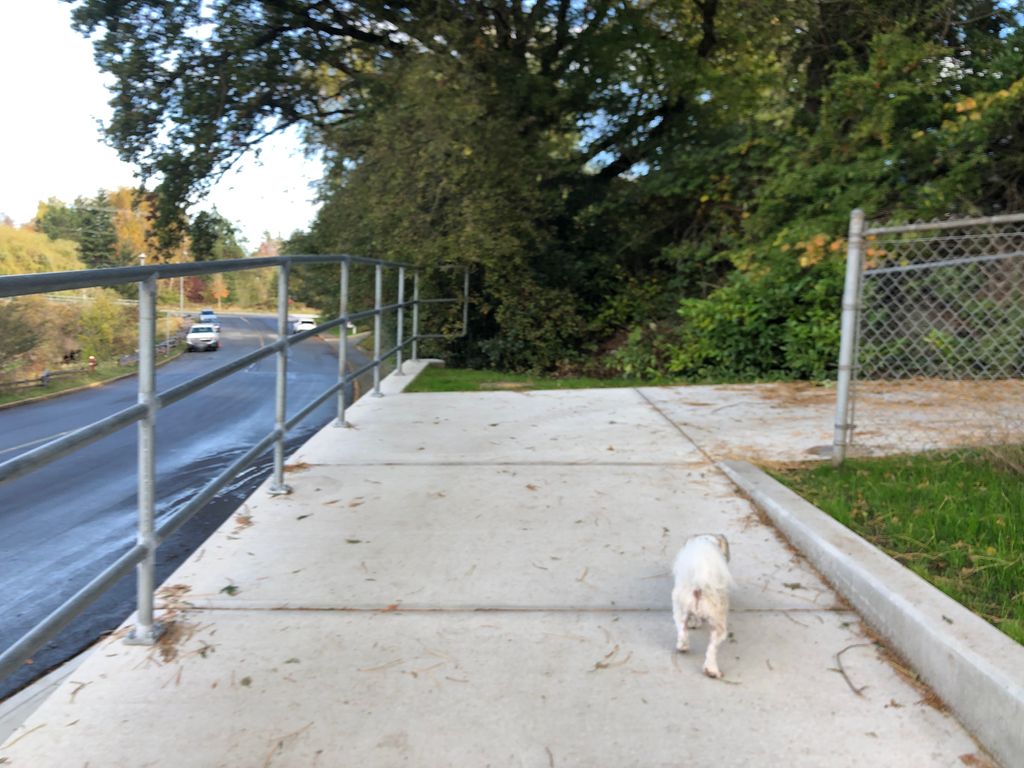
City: victoria